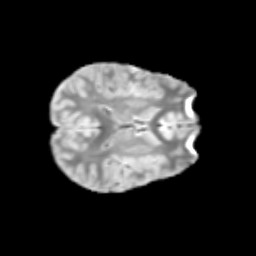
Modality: T2w
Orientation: axial
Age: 10
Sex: female
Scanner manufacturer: siemens
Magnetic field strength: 3 T
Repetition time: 3.8 s
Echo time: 0.07 s